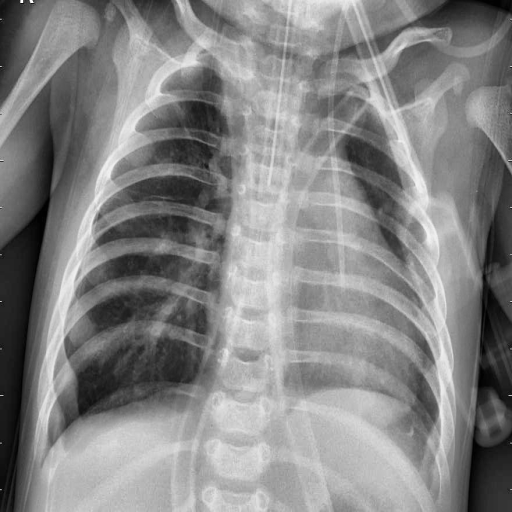
Finding: PNEUMONIA